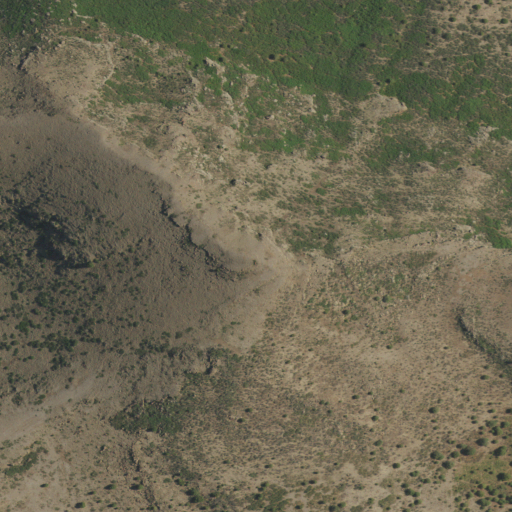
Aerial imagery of mountain in New Mexico named Robinson Peak containing shrub, evergreen forest, and deciduous forest